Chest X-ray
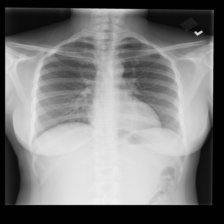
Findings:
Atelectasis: negative
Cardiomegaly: negative
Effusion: negative
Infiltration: positive
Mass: negative
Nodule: negative
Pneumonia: negative
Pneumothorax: negative
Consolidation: negative
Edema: negative
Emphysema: negative
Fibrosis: negative
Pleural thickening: negative
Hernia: negative